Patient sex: M
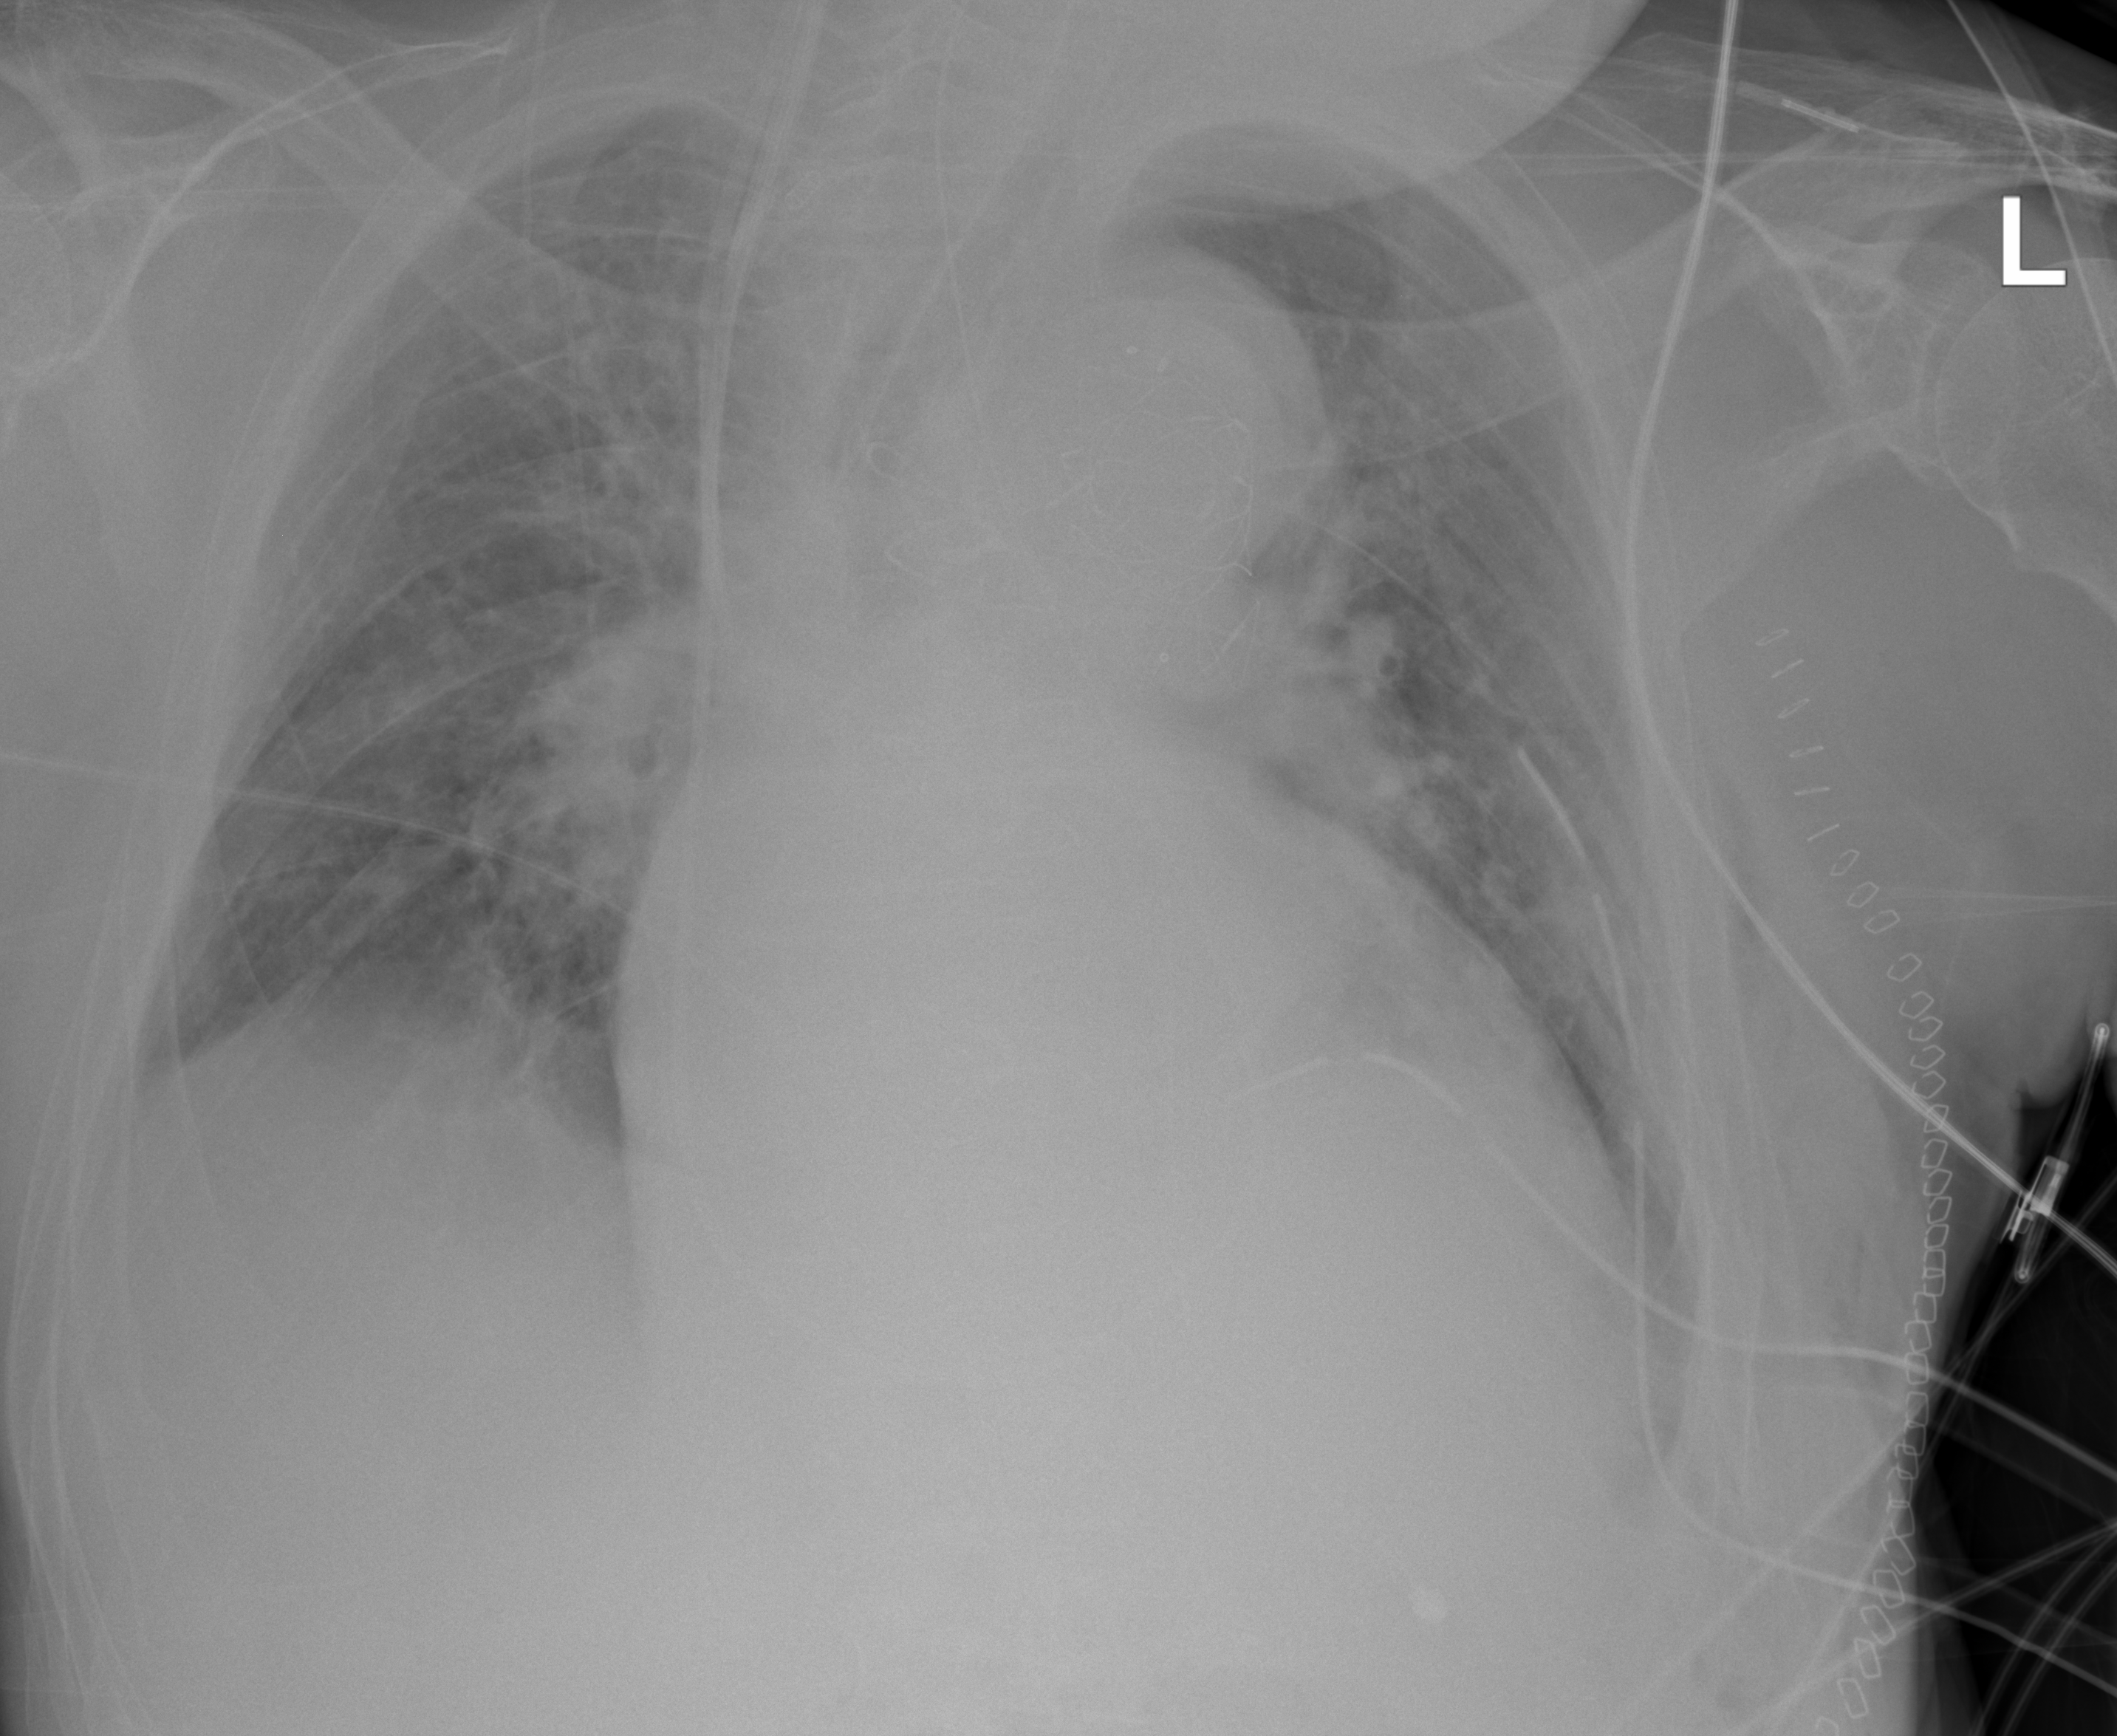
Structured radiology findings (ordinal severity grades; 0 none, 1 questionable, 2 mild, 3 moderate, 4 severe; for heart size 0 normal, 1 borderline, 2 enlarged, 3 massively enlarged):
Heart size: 3
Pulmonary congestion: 2
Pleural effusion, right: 0
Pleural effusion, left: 2
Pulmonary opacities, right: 0
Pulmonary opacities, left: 0
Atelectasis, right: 0
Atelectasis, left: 0